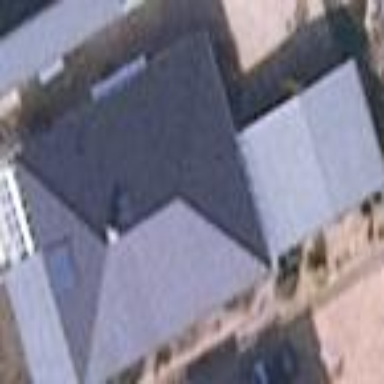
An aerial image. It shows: Simple and straightforward house.